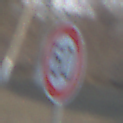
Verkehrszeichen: Geschwindigkeit50
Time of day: SunriseSunset
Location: Outdoor (Suburban)
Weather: PartlyCloudy
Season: Winter
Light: Natural